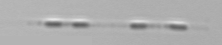
Label: Leptocylindrus